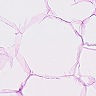
Metastatic tissue present: no